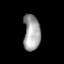
Tissue: prostate
Cell type: NK cells
Senescence score: 0.3024
Nuclear area (px): 589
Mean DAPI intensity: 162.146